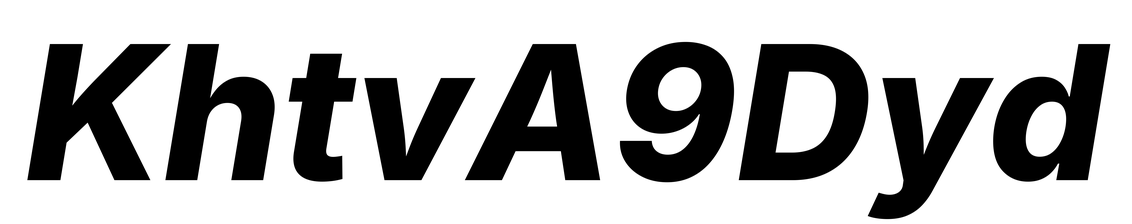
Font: Inter-Italic_ExtraBold_Italic